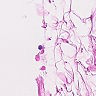
Metastatic tissue present: no